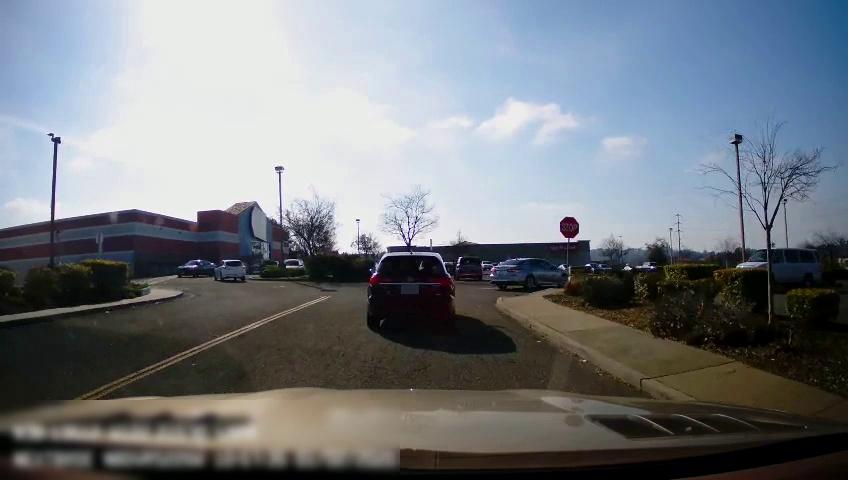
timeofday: Day
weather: Sunny
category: Drivable Space
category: Vehicles | Car
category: Vehicles | SUV
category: Vehicles | Car
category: Vehicles | Car
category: Vehicles | SUV
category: Lanes | Current Lane
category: Lanes | Opposite Lane
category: Traffic | Signs